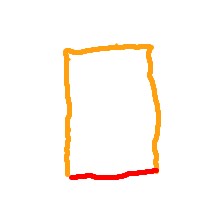
Shape: rectangle